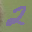
Label: 2